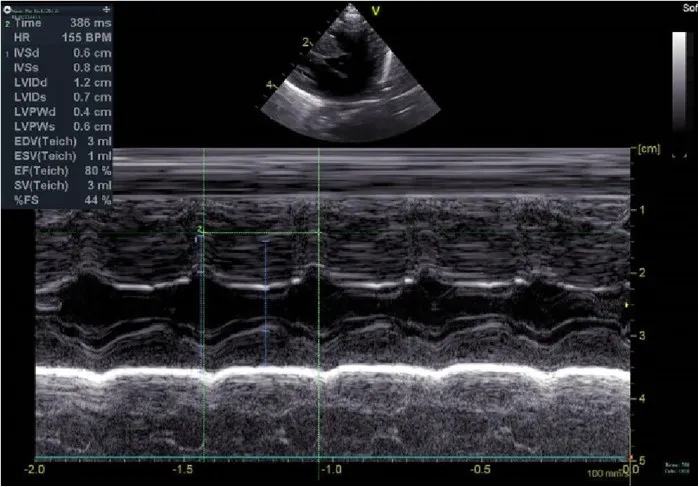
Electrocardiogram at 5 m.
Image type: radiology (ultrasound)